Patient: sex M, age 57
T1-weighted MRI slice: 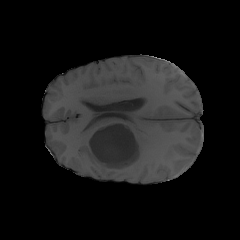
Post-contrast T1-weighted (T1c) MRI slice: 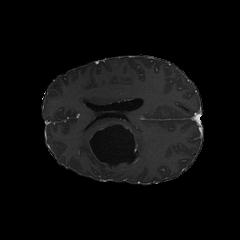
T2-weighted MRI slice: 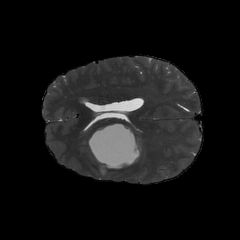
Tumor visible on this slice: yes
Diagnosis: Glioblastoma, IDH-wildtype
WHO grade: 4